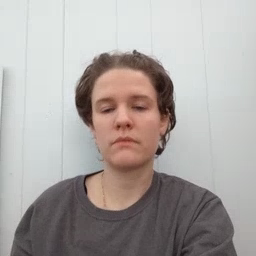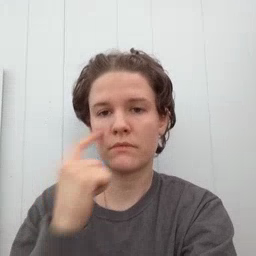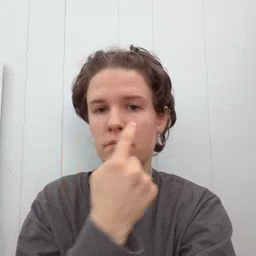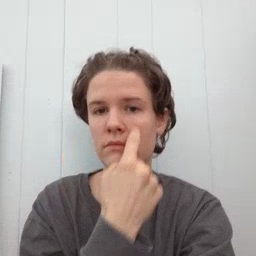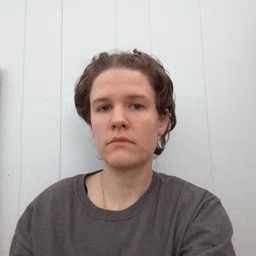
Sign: eye